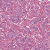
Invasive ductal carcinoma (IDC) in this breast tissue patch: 1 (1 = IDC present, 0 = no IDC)